Question: The screenshot of the text file is given below.
I want the first three lines of the text file also to be printed in the TextArea.

'''
import java.awt.BorderLayout;
import java.awt.Component;
import java.awt.GridLayout;
import java.awt.event.*;
import java.io.BufferedReader;
import java.io.File;
import java.io.FileNotFoundException;
import java.io.FileReader;
import java.io.IOException;
import javax.swing.JButton;
import javax.swing.JFileChooser;
import javax.swing.JFrame;
import javax.swing.JPanel;
import javax.swing.JTextArea;
import javax.swing.WindowConstants;
import org.jfree.chart.*;
import org.jfree.chart.plot.*;
import org.jfree.data.xy.*;
public class Pio {
static JFrame frame1 = new JFrame("Graph");
static String URL = null;
static JTextArea txt = new JTextArea();
static JPanel panel = new JPanel();
public static void main(String[] args) throws IOException {
JButton but = new JButton("Open file");
![enter image description here][2]
panel.add(but);
frame1.add(panel, BorderLayout.WEST);
frame1.setVisible(true);
frame1.setSize(1000,400);
but.addActionListener(new ActionListener()
{
public void actionPerformed(ActionEvent e)
{
JFileChooser chooser = new JFileChooser();
int ret = chooser.showDialog(null, "Open file");
if (ret == JFileChooser.APPROVE_OPTION)
{
File file = chooser.getSelectedFile();
URL = file.getAbsolutePath();
}
File f = new File(URL);
FileReader inputF = null;
try {
inputF = new FileReader(f);
}
catch (FileNotFoundException e1) {
e1.printStackTrace();
}
BufferedReader in = new BufferedReader(inputF);
int[] a = new int[100];
int[] b = new int[100];
String s=null;
try {
s = in.readLine();
}
catch (IOException e1) {
e1.printStackTrace();
}
int i = 0;
while (s != null && i < 100)
{ // your arrays can only hold 1000 ints
String pair[] = s.split(" ");
a[i] = Integer.parseInt(pair[0]);
b[i] = Integer.parseInt(pair[1]);
i++; // don't forget to increment
try {
s = in.readLine();
}
catch (IOException e1) {
e1.printStackTrace();
}
}
try {
in.close();
}
catch (IOException e1) {
e1.printStackTrace();
}
System.out.println("the output of the file is " + f);
XYSeries data = new XYSeries("Line Graph");
int n = a.length;
for (int j = 0; j < n; j++) {
data.add(a[j], b[j]);
}
XYDataset xY = new XYSeriesCollection(data);
JFreeChart chart=ChartFactory.createXYLineChart(
"line graph",
"Cycles",
"Temperature",
xY,
PlotOrientation.VERTICAL,
true,
true,
true);
ChartPanel p=new ChartPanel(chart);
p.setVisible(true);
p.setLocation(100,100);
p.setSize(500,500);
frame1.add(p,BorderLayout.EAST);
}
});
}
}
'''
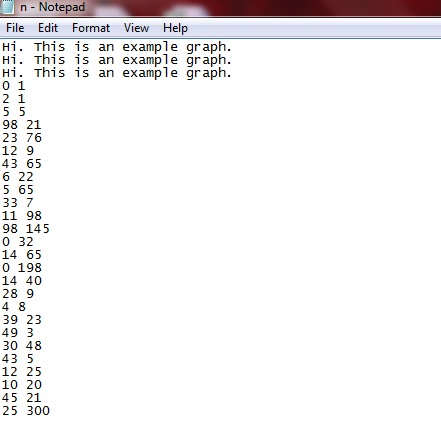
Answer: Two display two componenets you can use a JSplitPane.
While loading data into your array append it to a JTextArea (area1 in the sample code)
'''
final JTextArea area1 = new JTextArea();
...
area1.append("X=" + a[i] + " Y=" + b[i] + "
");
'''
Then rather than adding the chart to the frame add both the Chart and the TextArea to the JSplitPane
'''
ChartPanel p = new ChartPanel(chart);
JSplitPane splitpane = new JSplitPane(JSplitPane.HORIZONTAL_SPLIT);
frame1.add( splitpane , BorderLayout.CENTER );
splitpane.add(p);
splitpane.add(area1);
pane.validate();
frame1.validate();
frame1.repaint();
'''

To append data the the JTextArea use
'''
area1.append("Creating a line graph
");
area1.append("Selected file " + f + "
");
while (s != null && i < 100) { // your arrays can only hold 1000 ints
String pair[] = s.split(" ");
try{
a[i] = Integer.parseInt(pair[0]);
b[i] = Integer.parseInt(pair[1]);
area1.append("X=" + a[i] + " Y=" + b[i] + "
");
} catch (NumberFormatException e) {
area1.append(s + "
");
}
try {
s = in.readLine();
i++; // don't forget to increment
} catch (IOException e1) {
e1.printStackTrace();
}
}
area1.append("Finished reading data
");
...
'''
In this example I'm assuming that the headder will fail 'parseInt' and (if is does) appending the String 's'.